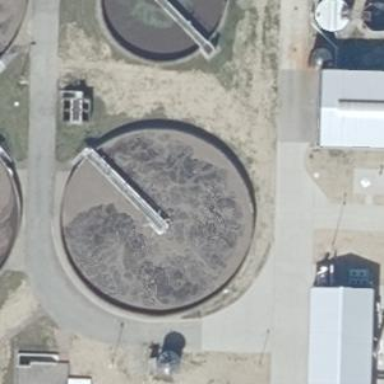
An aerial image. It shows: Body of wastewater.